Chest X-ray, AP view. Patient: 64 years old, sex F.
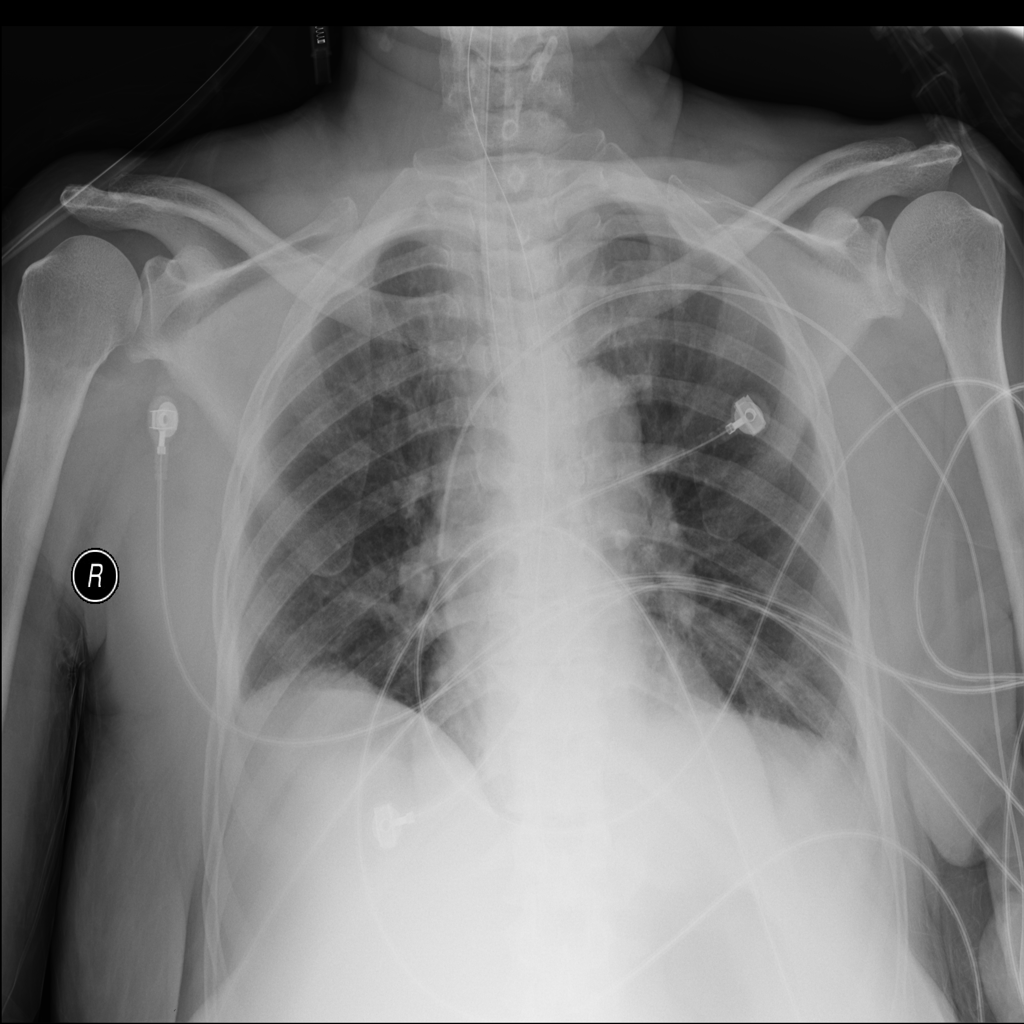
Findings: Effusion